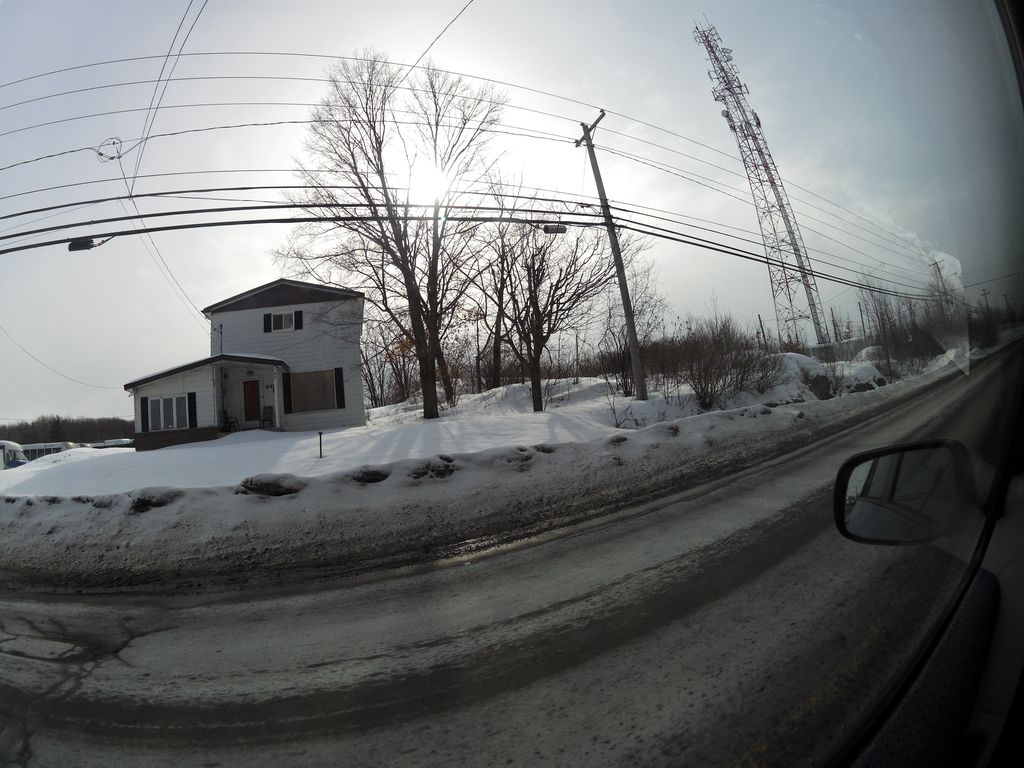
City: ottawa-gatineau